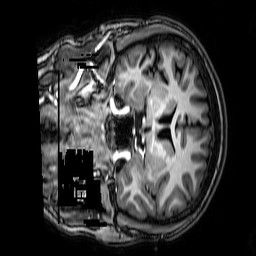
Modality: T1w
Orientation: coronal
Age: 17
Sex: male
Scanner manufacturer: philips
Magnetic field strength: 3 T
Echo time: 0.0038 s